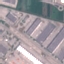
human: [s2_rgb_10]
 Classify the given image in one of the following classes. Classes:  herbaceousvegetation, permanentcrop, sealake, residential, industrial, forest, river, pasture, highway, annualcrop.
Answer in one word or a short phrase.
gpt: Industrial